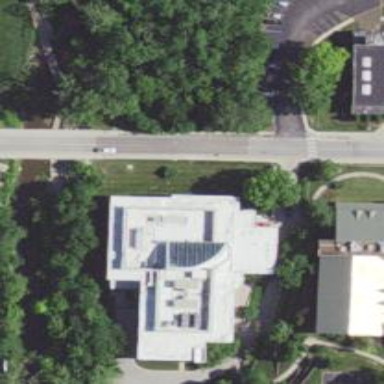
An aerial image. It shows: College building.